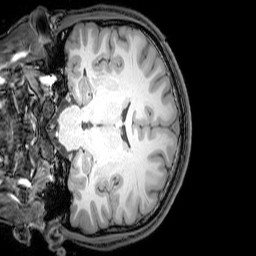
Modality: T1w
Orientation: coronal
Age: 22
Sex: male
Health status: healthy
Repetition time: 0.081 s
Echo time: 0.037 s